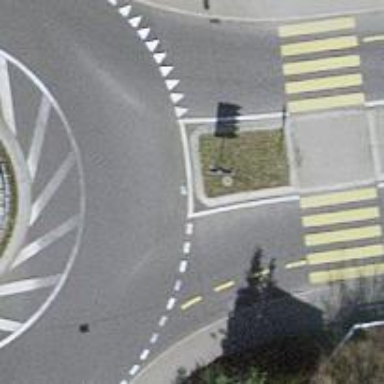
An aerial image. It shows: Road with "give way" sign.